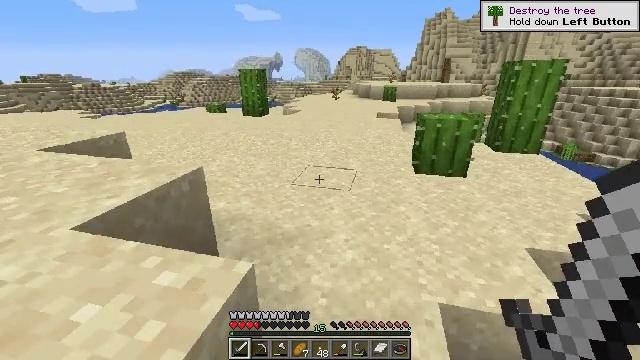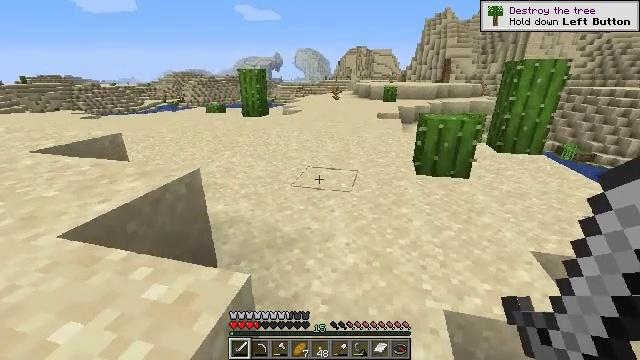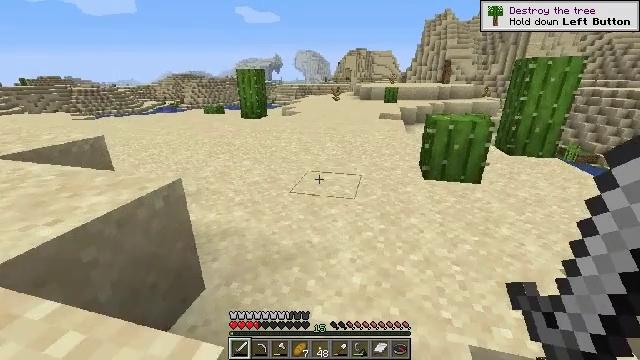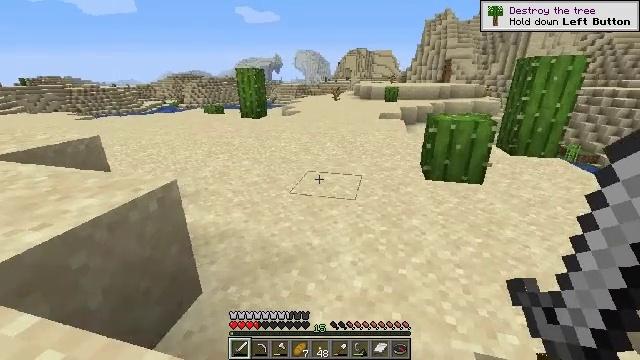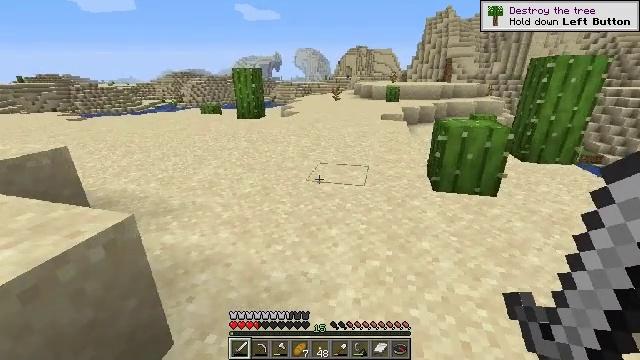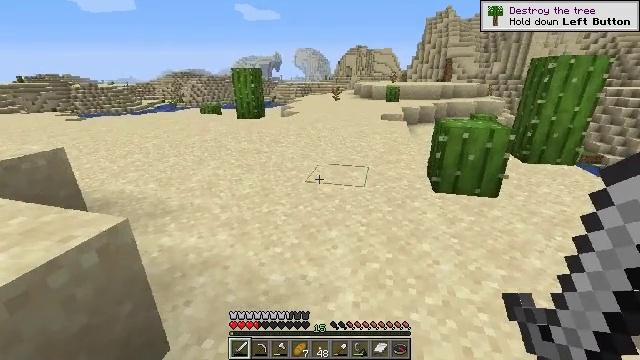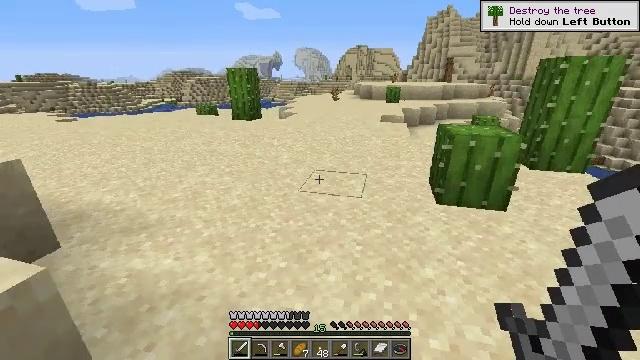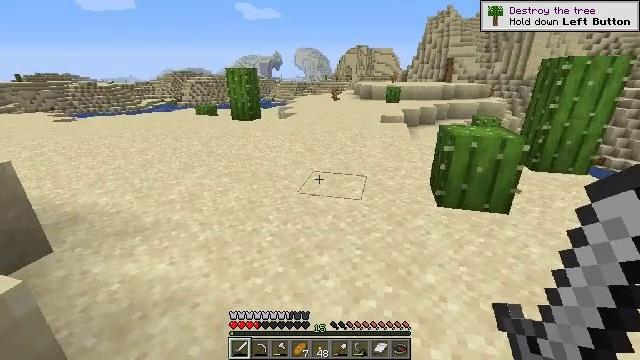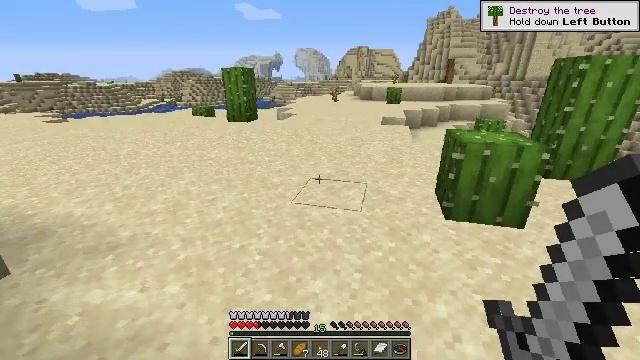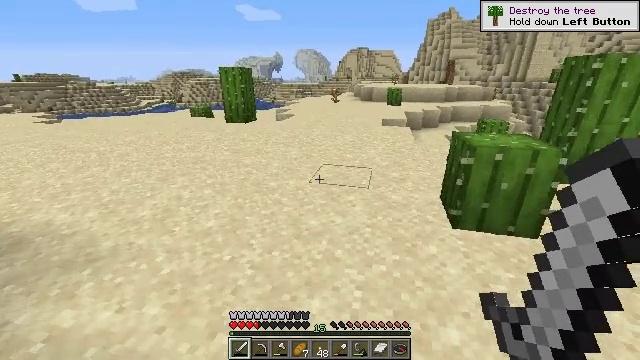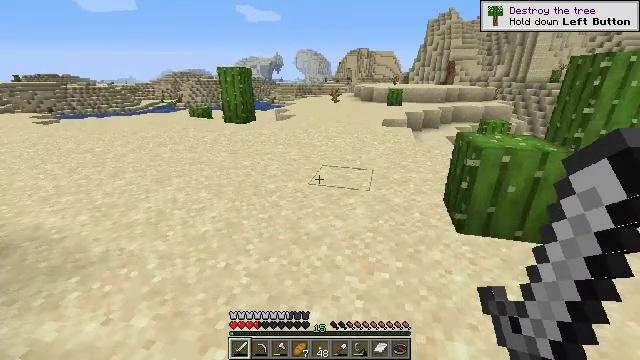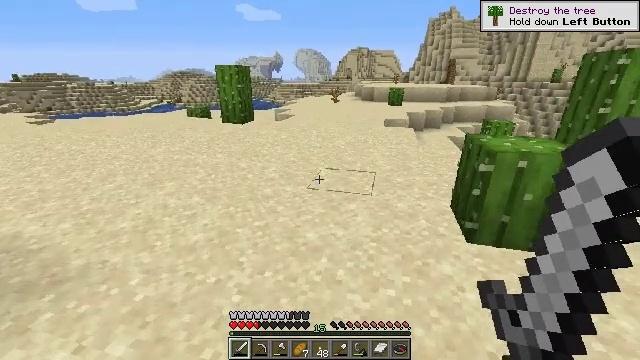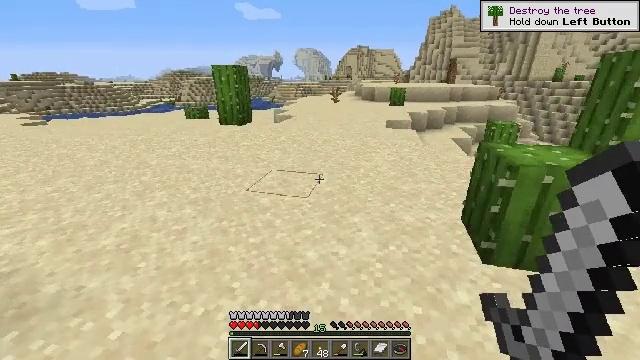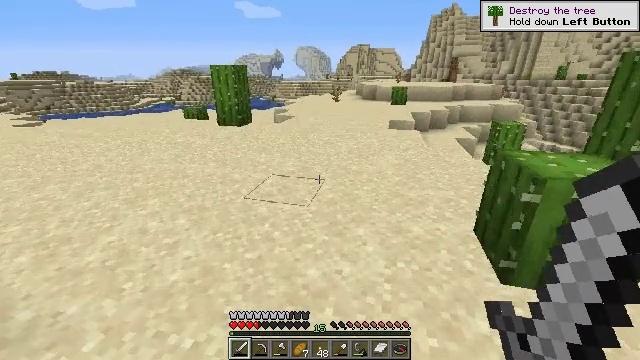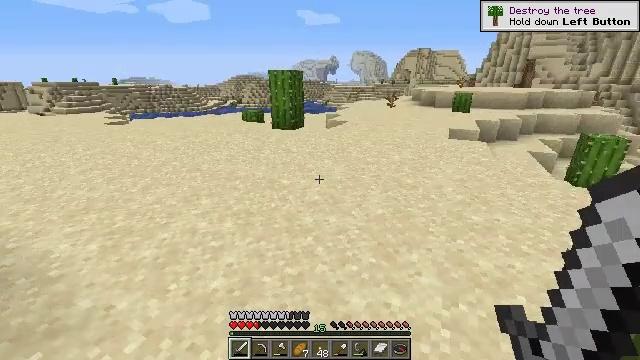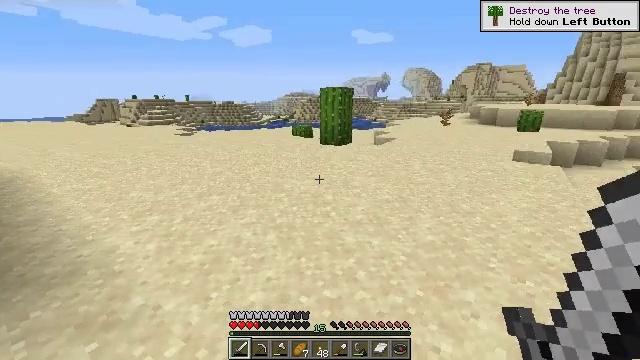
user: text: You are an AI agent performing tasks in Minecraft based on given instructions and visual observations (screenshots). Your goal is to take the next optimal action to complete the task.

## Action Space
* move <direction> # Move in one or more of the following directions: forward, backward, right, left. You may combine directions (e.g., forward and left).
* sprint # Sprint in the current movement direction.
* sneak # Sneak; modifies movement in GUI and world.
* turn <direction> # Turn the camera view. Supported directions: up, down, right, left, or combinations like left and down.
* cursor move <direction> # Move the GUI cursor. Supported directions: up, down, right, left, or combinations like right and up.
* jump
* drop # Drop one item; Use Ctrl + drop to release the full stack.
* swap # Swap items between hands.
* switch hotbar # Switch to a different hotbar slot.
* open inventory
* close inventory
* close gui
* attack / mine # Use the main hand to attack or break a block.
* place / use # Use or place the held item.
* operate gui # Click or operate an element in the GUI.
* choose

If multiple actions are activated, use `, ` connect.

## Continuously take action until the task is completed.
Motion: motion action
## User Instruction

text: Mine the dead bush in the desert.
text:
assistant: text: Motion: move forward
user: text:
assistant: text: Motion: move forward
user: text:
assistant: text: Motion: move forward
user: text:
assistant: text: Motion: move forward
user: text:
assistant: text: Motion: move forward
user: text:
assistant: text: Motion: move forward
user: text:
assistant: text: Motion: move forward
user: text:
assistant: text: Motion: move forward
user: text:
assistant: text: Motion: move forward
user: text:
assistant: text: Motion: move forward
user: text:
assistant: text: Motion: move forward
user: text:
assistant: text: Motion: move forward
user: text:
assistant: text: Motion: move forward
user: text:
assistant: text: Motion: move forward, turn left
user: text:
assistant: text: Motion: move forward, turn left and up
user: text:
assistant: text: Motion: move forward, turn left and up
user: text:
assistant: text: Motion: move forward
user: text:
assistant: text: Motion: move forward
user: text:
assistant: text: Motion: move forward
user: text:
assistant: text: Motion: move forward
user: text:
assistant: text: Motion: move forward
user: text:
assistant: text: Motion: move forward
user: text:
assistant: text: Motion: move forward
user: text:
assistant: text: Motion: move forward
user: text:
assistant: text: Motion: move forward
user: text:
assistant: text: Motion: move forward
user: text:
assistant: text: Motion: move forward
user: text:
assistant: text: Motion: move forward
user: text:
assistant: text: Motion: move forward
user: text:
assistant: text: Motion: move forward